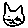
Label: cat